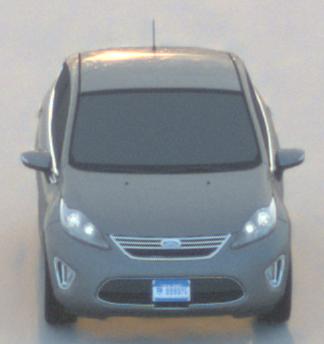
Make: Ford
Model: Fiesta
Detailed model: ’09 Sedan (seventh series)
Model produced from: 2010
Model produced until: 2017
Doors: 4
Color: gray
Road condition: dry road
Daytime: sunrise or sunset
Contrast: low contrast